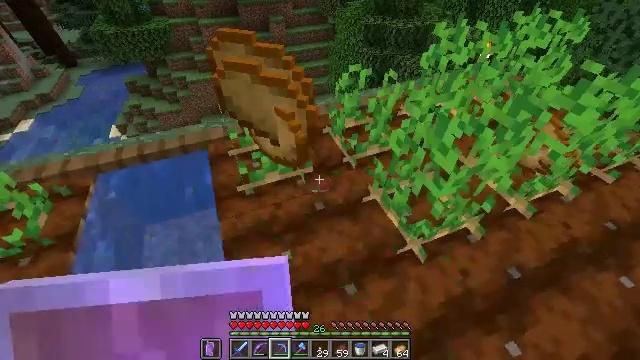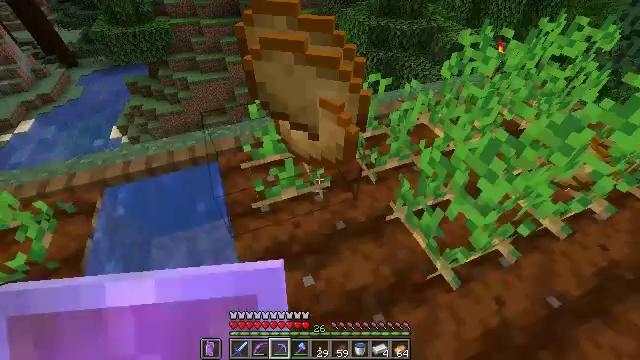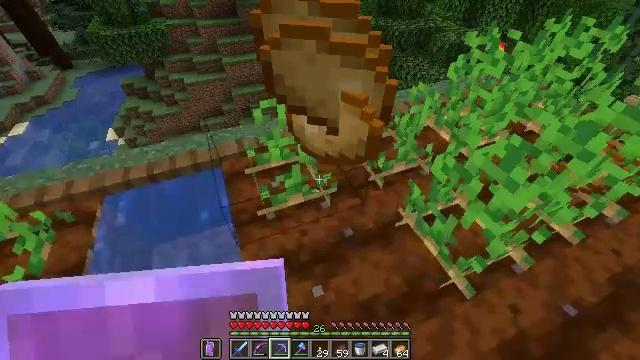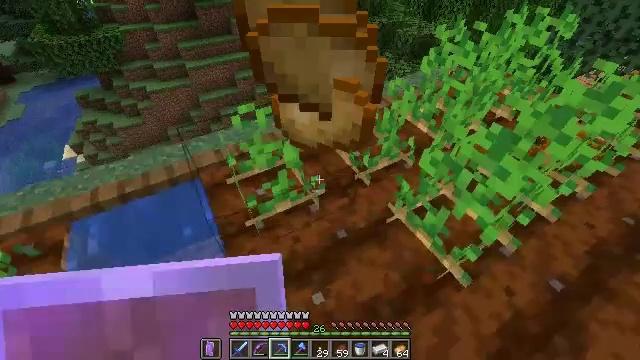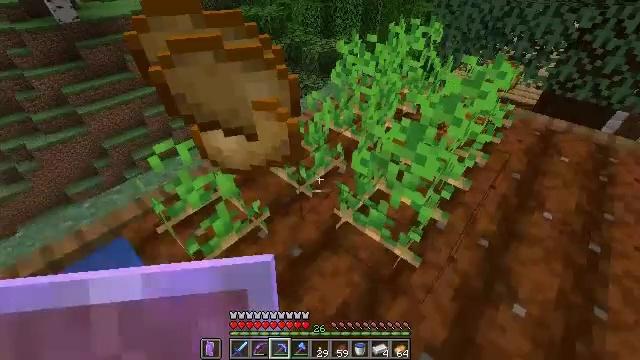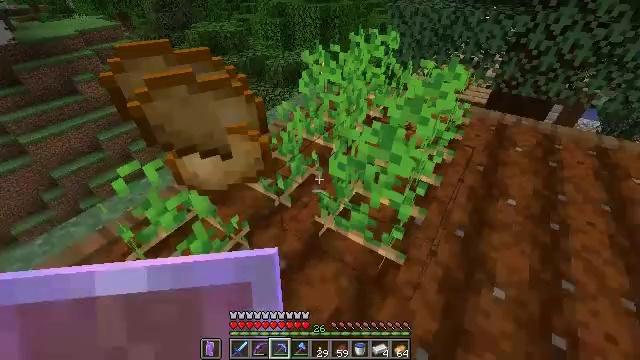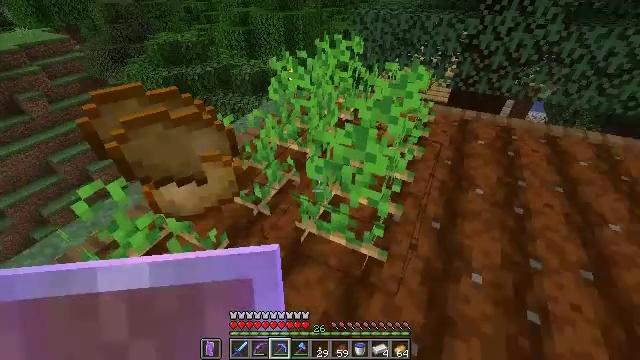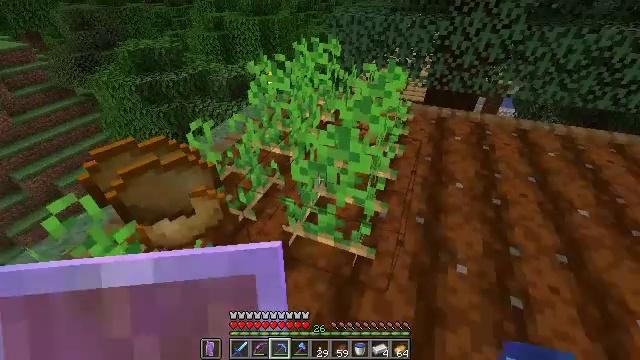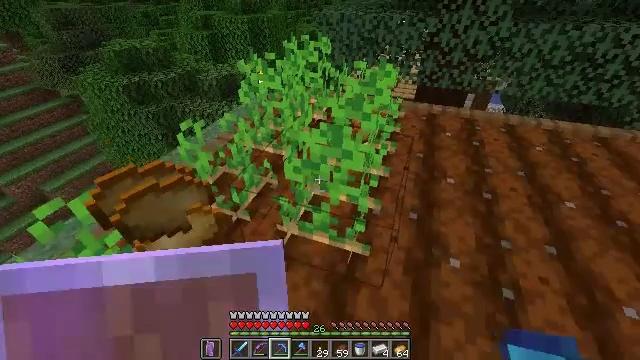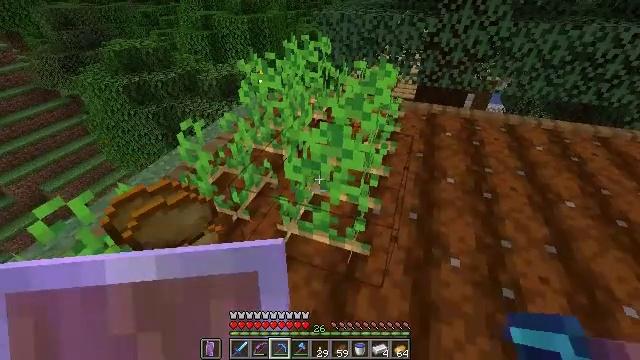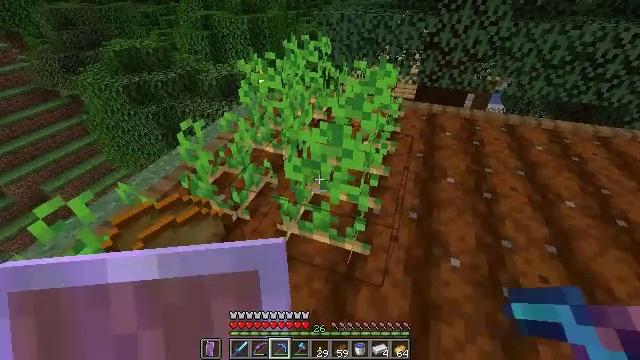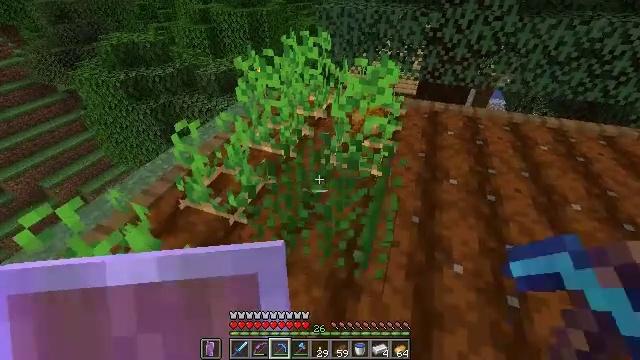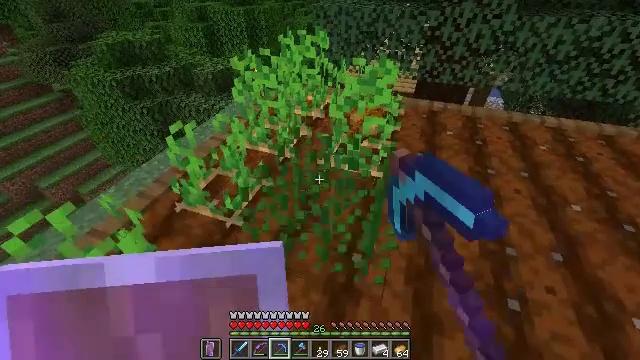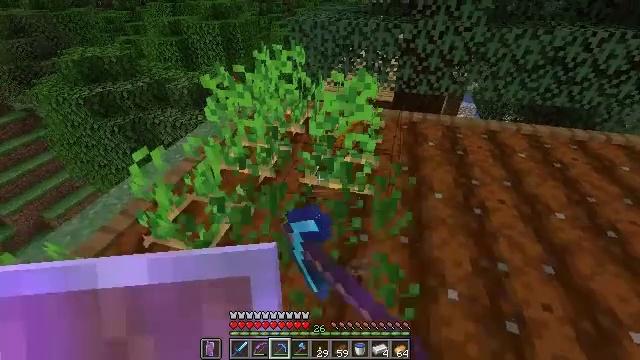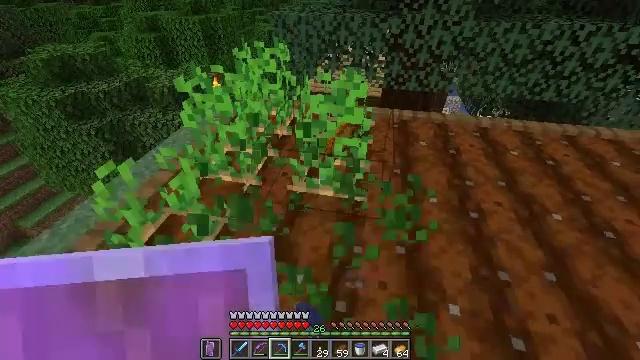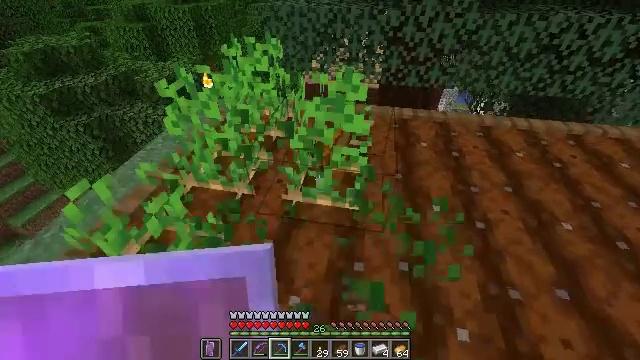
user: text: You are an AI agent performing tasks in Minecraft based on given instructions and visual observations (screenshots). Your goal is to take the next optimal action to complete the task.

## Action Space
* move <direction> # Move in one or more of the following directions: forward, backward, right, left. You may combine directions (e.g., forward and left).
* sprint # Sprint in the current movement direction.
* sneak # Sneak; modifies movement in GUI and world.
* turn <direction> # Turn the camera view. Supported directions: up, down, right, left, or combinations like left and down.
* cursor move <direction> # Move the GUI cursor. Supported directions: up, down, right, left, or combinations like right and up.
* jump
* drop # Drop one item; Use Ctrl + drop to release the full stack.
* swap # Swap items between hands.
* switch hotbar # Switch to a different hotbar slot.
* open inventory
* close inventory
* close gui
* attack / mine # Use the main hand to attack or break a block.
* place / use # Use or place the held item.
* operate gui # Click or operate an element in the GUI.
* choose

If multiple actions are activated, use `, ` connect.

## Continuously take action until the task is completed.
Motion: motion action
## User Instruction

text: Collect potatoes from the garden.
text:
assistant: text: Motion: move forward and move left
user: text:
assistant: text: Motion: no_op
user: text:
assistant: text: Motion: turn right
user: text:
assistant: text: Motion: turn right and up
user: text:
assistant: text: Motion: turn right and up
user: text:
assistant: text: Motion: turn right and up
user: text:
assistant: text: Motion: turn right
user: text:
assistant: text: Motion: turn right
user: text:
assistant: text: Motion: no_op
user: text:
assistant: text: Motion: no_op
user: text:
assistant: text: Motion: move forward, turn down, attack / mine
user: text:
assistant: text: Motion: move forward, attack / mine
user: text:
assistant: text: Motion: move forward, turn right and up
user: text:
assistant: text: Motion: move forward, turn right
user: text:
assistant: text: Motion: move forward, turn right and down
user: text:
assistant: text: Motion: no_op
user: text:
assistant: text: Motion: no_op
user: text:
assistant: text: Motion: attack / mine
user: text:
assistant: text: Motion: attack / mine
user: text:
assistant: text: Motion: turn left
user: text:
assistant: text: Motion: turn left
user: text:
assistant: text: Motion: turn down
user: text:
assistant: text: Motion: turn left and down
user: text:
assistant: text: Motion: turn left
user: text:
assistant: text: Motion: no_op
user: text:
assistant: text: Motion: attack / mine
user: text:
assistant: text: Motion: move forward, attack / mine
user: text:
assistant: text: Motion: move forward, turn right
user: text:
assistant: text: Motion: move forward, turn right
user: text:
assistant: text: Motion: move forward